Interaction volume radius: 10 \u00c5
Interaction volume height: 25 \u00c5
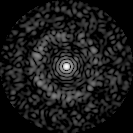
Disorder parameter: 0.841